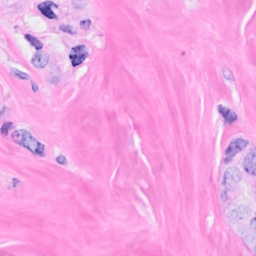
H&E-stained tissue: Breast